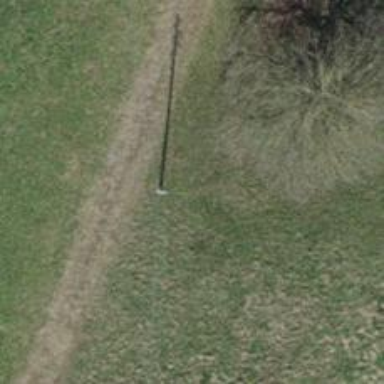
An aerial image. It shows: Power pole.